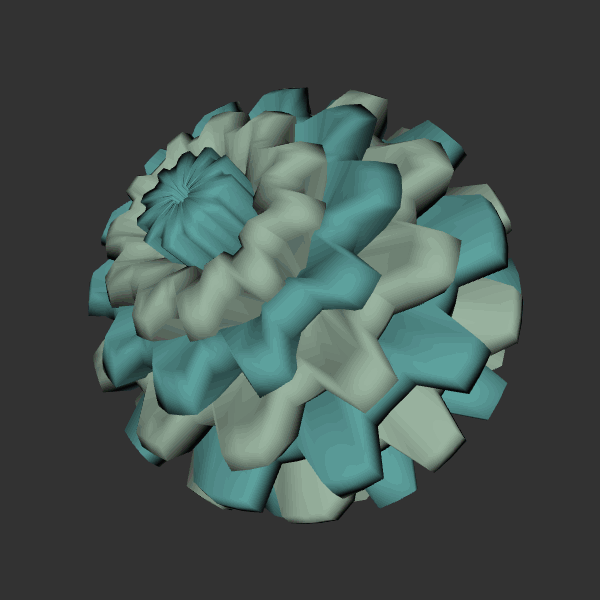
Background: dark